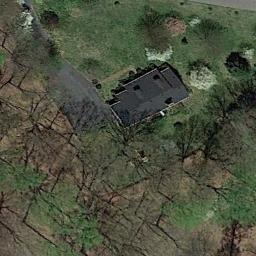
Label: sparse_residential